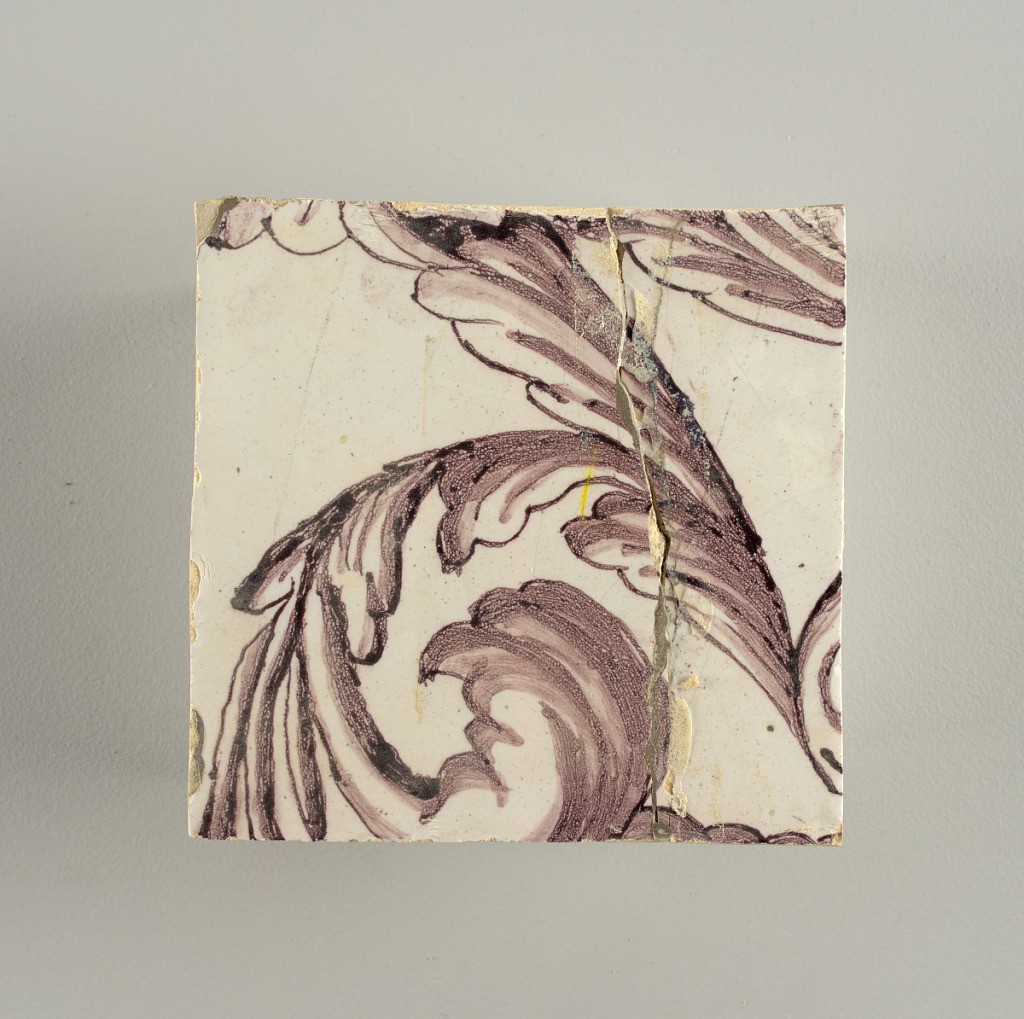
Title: Wall facing
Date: ca. 1725
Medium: Tin-glazed earthenware, underglaze
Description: Horizontal rectangle.  Thirty-seven tiles wide and twenty-one high with opening for door or window nineteen and one-half tiles high and twelve wide.  To left and right of opening, centered canopy above. Left, woman representing Hope, right, a sculputure urn.  Centered above opening, a mascaron.  Arabesque design of foliage.